Question: Have a look on this jsfiddle with Chrome on Android:
<URL>
'''
#left{ width:50%;...}
#right{ width:50%, left:50%;...}
#back{backround:blue;}
'''
2 divs with 50% width and a blue background. Only on Chrome on Android, there is a small line shining through(look at the picture).

It is also not working with px sizes!
There is no problem on any other browser...does anybody know something aubout this? Is this a bug?
Thx
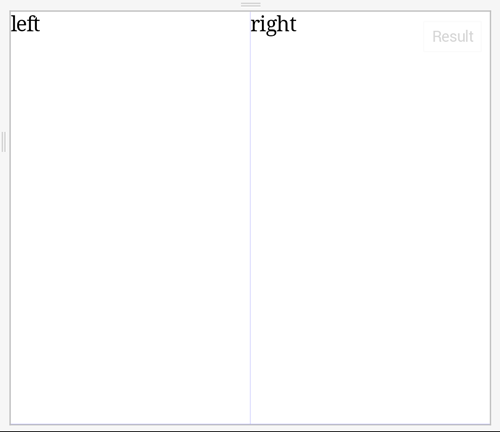
Answer: This looks like a bug caused by absolute positioning not by width.
If you give body "margin:2px", the blue line goes to the surrounding edges.
I have filed a bug at <URL>